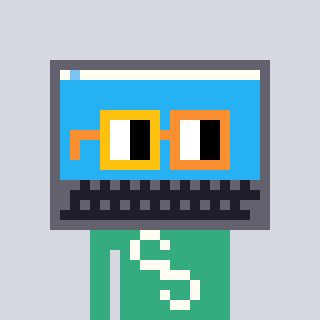
a pixel art character with square yellow and orange glasses, a laptop-shaped head and a teal-colored body on a cool background